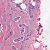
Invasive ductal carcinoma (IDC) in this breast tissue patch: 1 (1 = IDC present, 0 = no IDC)